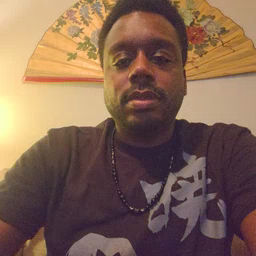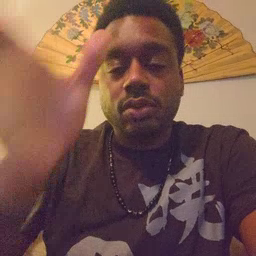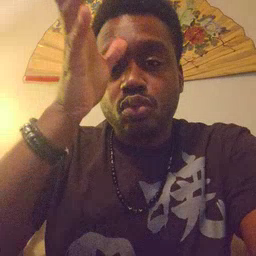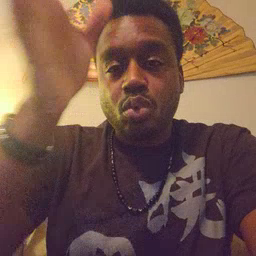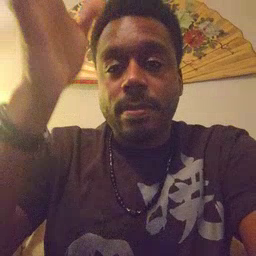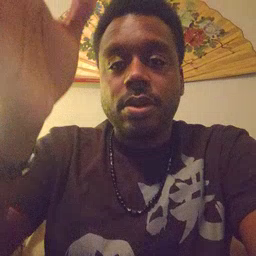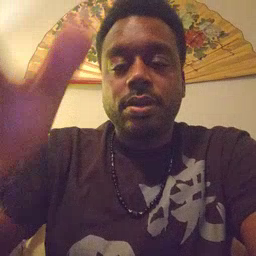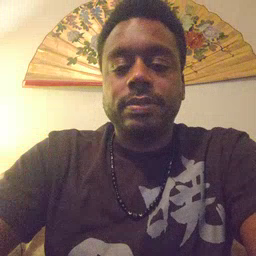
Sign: grandpa